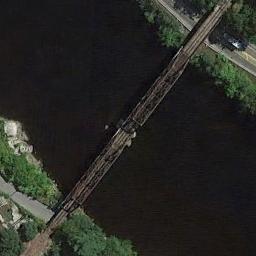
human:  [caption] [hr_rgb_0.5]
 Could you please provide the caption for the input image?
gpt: It was a two-way bridge, And the water in the river was black .

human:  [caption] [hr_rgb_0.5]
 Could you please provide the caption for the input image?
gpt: There is a bridge over the river with some roads and plants beside .

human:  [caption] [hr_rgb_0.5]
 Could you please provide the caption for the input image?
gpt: A bridge connects the land on both sides of the turquoise water, With arched supports on the bridge .

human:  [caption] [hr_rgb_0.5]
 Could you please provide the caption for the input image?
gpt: A bridge built on a dark blue river and some green plants on both sides of the river .

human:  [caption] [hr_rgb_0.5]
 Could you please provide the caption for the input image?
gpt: Some green plants are around the bridge .